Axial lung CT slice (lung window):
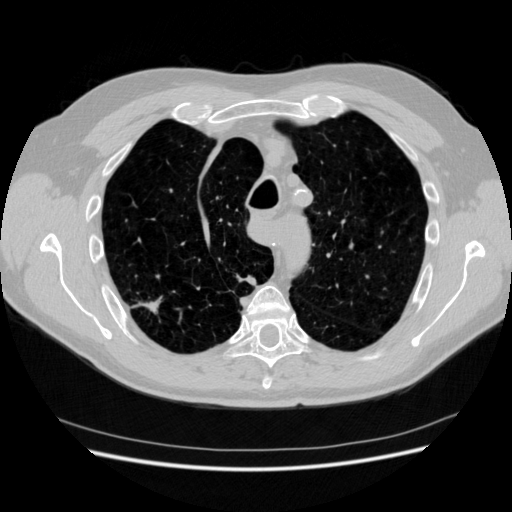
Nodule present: yes
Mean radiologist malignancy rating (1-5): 4.75